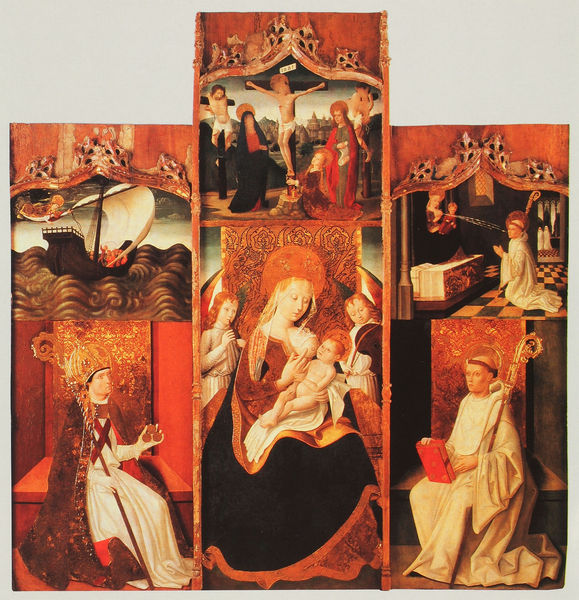
Titel: The Altarpiece of Canapost, dedicated to the Virgin, St. Nicholas, and St. Bernard.
Künstler: The Master of Canapost
Institution: Girona, Museu d’Art
Schlagwörter: weiß, holz, schwarz, rot, schachbrettmuster, bibel, öl, wind, gold, drei, kind, krone, schiff, segel, wellen, bischof, papst, tafel, kreuz, stillen, strafe, beten, altar, hochaltar, christus, jesus, kreuzigung, maria, altarbild, retabel, stifter, bischofsstab, inri, altarretabel, klappaltar, wallen, muttermilch, bibelbild, tripdychon, tripto